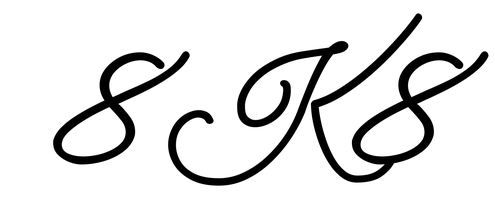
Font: MeowScript-Regular